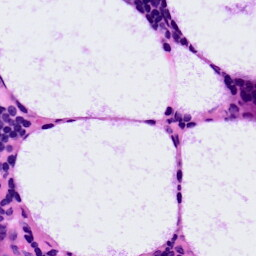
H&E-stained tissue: LymphNode